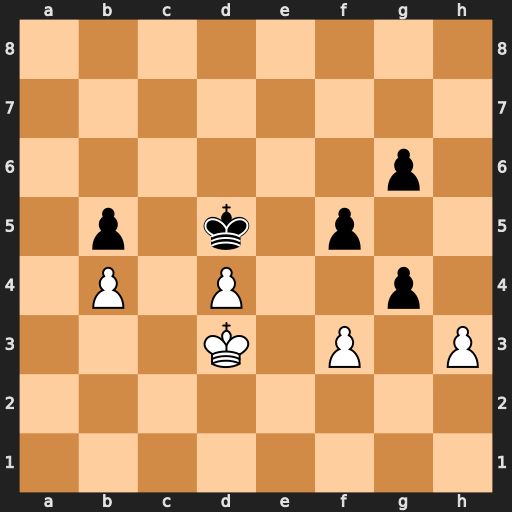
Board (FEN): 8/8/6p1/1p1k1p2/1P1P2p1/3K1P1P/8/8
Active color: w
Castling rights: -
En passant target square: -
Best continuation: fxg4 fxg4 hxg4 g5 Ke3